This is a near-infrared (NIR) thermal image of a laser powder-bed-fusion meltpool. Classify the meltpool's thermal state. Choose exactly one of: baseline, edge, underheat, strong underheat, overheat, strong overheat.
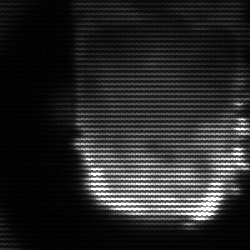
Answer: baseline